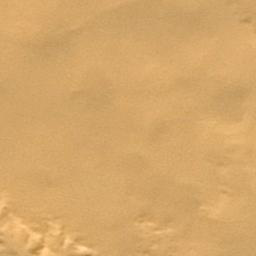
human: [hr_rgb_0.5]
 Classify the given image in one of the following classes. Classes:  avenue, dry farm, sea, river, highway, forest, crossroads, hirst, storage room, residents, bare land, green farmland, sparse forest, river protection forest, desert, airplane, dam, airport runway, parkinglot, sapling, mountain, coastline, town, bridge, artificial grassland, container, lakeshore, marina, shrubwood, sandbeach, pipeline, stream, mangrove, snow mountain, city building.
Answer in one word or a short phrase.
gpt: desert